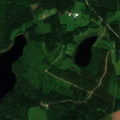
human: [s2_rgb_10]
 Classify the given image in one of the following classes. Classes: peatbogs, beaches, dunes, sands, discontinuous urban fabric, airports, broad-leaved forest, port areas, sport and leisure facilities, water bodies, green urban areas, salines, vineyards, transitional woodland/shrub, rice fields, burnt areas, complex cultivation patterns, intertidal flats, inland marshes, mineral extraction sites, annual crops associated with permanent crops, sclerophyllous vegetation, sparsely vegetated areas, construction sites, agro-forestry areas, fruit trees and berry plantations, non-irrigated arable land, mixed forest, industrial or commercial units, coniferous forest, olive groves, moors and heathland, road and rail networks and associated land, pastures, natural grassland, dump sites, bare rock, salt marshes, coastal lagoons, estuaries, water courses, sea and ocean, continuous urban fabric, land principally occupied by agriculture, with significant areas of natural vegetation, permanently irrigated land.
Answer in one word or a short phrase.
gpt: broad-leaved forest, coniferous forest, mixed forest, water bodies